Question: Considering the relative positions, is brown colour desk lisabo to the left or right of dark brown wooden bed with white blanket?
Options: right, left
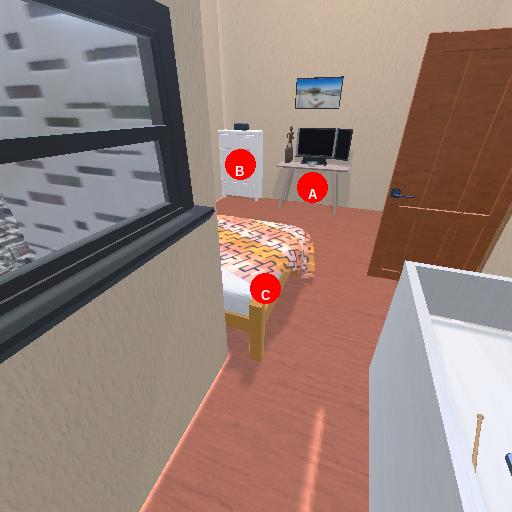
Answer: right